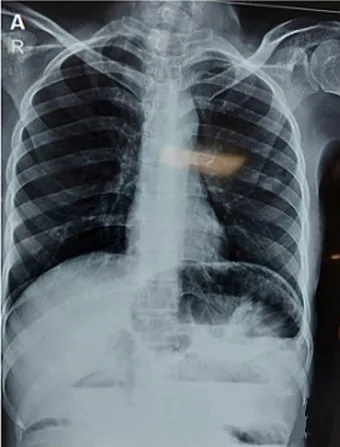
Chest X-ray showing radiolucent gastric bubble over the left side.
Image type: radiology (x_ray)